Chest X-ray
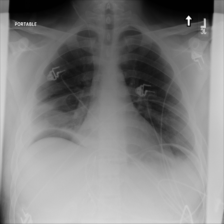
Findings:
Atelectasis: positive
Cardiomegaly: negative
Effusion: positive
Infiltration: negative
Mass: negative
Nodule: negative
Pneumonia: negative
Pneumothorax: negative
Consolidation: negative
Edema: negative
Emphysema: negative
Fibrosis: negative
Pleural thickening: negative
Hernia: negative